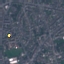
Label: Residential